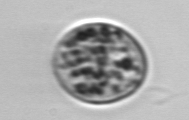
Label: Amoeba